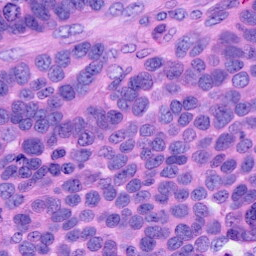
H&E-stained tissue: Ovarian